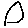
Label: triangle